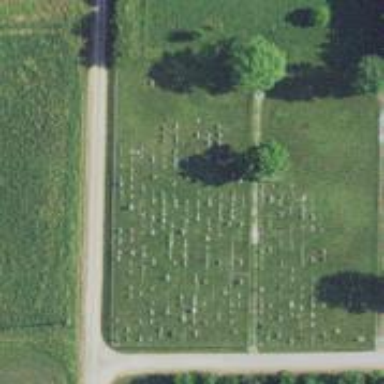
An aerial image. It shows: Cemetery.